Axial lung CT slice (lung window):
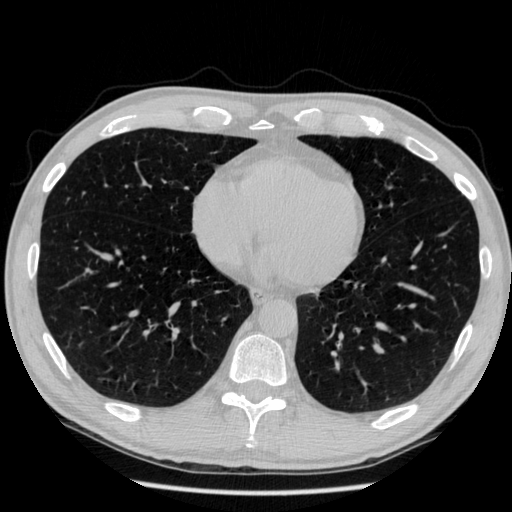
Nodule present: no